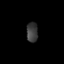
Tissue: lung
Cell type: Endothelial cells
Senescence score: 0.594
Nuclear area (px): 221
Mean DAPI intensity: 59.154